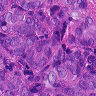
Metastatic tissue present: yes